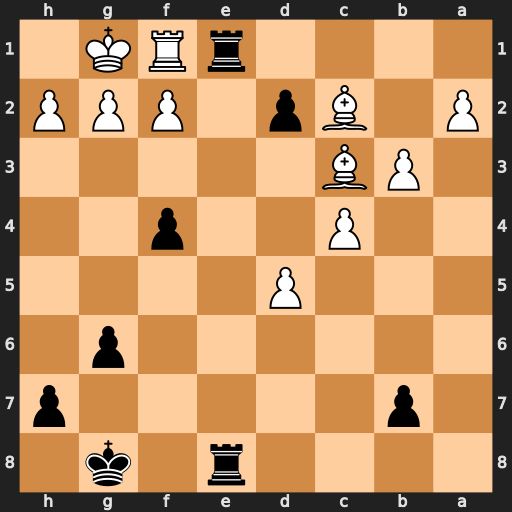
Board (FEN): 4r1k1/1p5p/6p1/3P4/2P2p2/1PB5/P1Bp1PPP/4rRK1
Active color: b
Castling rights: -
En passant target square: -
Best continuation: Rxf1+ Kxf1 Re1#